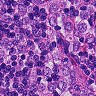
Metastatic tissue present: yes